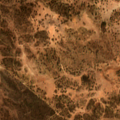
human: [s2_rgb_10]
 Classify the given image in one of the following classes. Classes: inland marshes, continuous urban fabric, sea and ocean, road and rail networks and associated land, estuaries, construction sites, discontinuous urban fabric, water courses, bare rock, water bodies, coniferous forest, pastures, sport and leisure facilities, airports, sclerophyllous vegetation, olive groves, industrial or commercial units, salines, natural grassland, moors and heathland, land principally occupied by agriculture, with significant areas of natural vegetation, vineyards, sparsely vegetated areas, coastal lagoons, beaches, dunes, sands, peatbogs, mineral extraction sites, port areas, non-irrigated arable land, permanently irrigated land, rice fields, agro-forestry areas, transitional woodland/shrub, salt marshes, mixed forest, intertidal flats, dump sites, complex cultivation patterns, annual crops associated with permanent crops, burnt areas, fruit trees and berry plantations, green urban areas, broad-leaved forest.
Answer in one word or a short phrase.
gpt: agro-forestry areas, transitional woodland/shrub